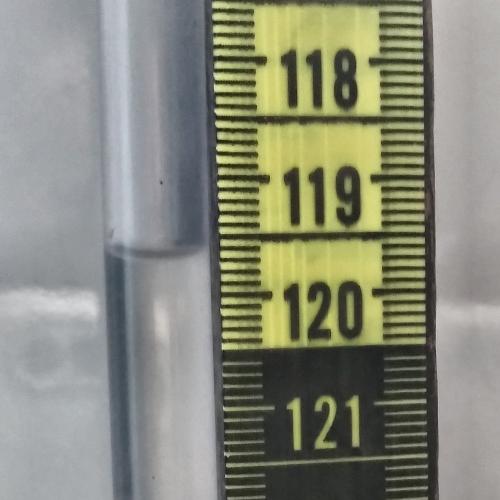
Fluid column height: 119.6 cm